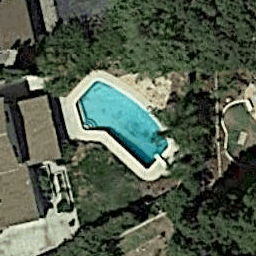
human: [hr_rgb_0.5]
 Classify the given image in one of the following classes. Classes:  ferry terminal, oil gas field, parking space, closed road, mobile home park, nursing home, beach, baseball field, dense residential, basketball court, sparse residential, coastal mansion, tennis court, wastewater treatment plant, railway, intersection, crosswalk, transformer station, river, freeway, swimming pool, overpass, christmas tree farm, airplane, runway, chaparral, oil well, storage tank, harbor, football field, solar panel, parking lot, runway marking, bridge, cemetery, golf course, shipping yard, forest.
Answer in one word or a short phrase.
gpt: swimming pool